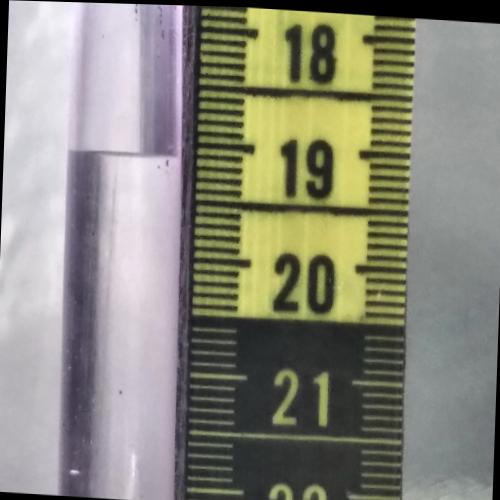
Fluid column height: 19.1 cm